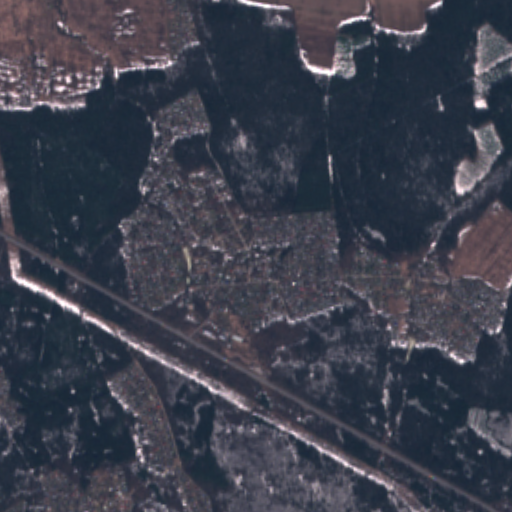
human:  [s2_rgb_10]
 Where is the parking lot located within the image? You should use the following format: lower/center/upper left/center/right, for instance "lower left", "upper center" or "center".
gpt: The parking lot is located in the lower left of the image.
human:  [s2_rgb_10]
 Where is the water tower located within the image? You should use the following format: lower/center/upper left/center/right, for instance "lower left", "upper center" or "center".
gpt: The water tower is located in the upper center of the image.
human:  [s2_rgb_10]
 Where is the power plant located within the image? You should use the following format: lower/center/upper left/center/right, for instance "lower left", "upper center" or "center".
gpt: There is no power plant in the image.